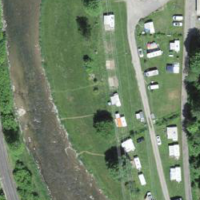
EUNIS habitat code: 53
Species observed at this site:
Rutpela maculata